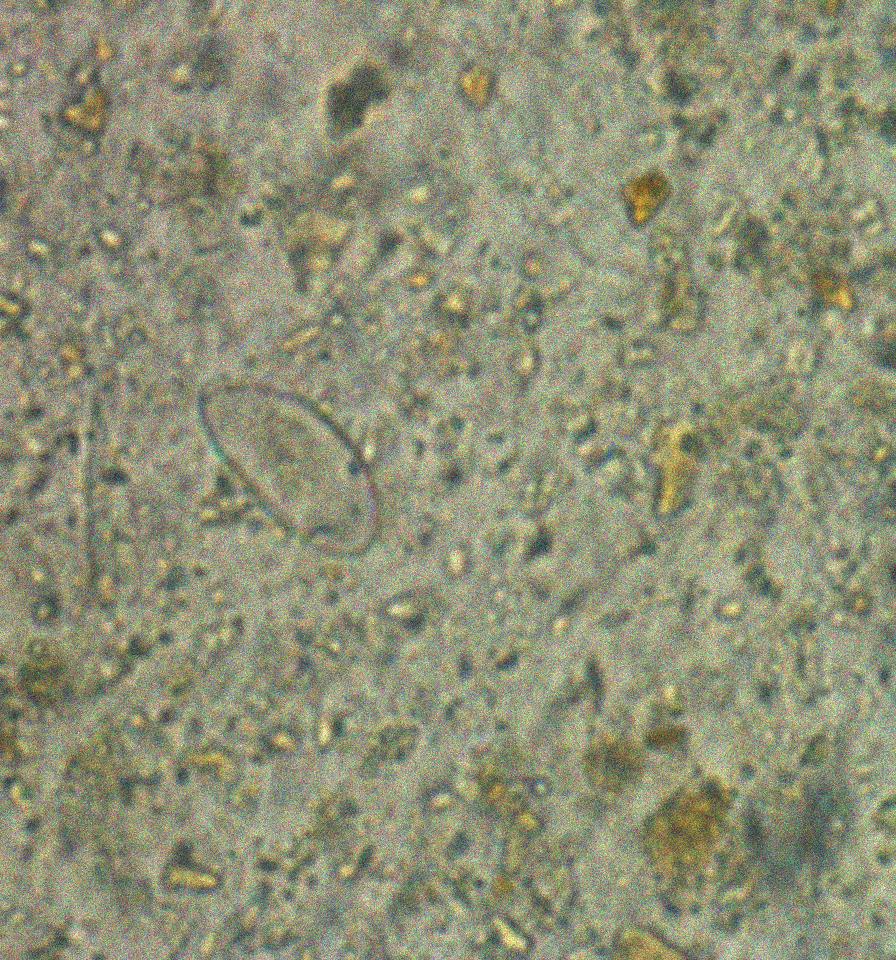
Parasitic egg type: Enterobius vermicularis